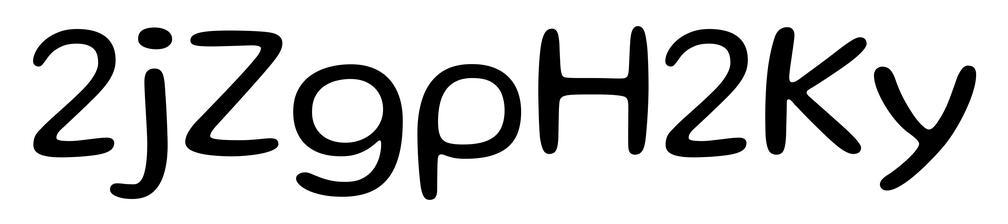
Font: Gluten_Light